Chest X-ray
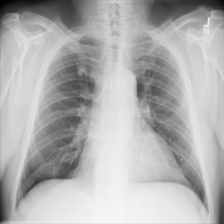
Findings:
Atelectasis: negative
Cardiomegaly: negative
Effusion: negative
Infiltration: negative
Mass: negative
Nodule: negative
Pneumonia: negative
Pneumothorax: negative
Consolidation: negative
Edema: negative
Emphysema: negative
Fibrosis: negative
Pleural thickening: negative
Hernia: negative